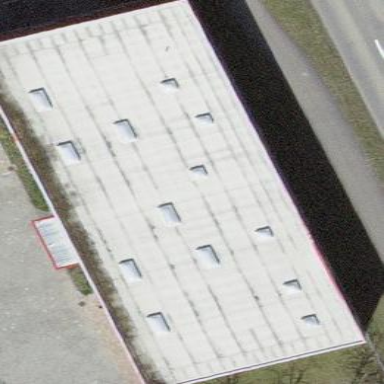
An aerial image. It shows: Industrial building.